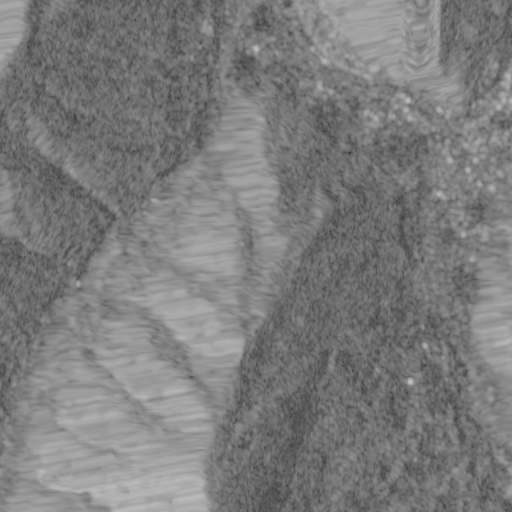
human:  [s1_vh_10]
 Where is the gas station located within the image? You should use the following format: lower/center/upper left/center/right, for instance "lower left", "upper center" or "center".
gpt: The gas station is located in the upper center of the image.
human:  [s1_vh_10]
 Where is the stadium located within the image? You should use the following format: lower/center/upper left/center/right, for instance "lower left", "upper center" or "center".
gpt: The stadium is located in the upper right of the image.
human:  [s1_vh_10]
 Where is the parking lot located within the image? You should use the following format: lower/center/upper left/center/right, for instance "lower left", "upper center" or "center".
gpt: There is no parking lot in the image.

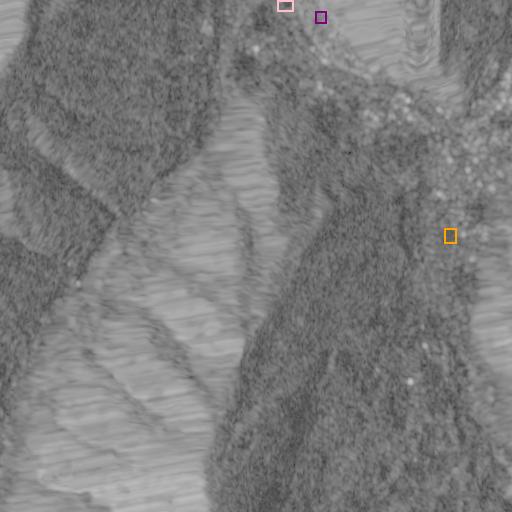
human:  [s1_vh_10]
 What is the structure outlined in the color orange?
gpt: The structure outlined in orange is a park.
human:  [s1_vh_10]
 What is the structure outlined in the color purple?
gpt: The structure outlined in purple is a parking lot.
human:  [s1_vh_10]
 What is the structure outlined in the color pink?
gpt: The structure outlined in pink is a stadium.
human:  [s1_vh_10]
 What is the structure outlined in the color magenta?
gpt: There is no magenta outline.